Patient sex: M
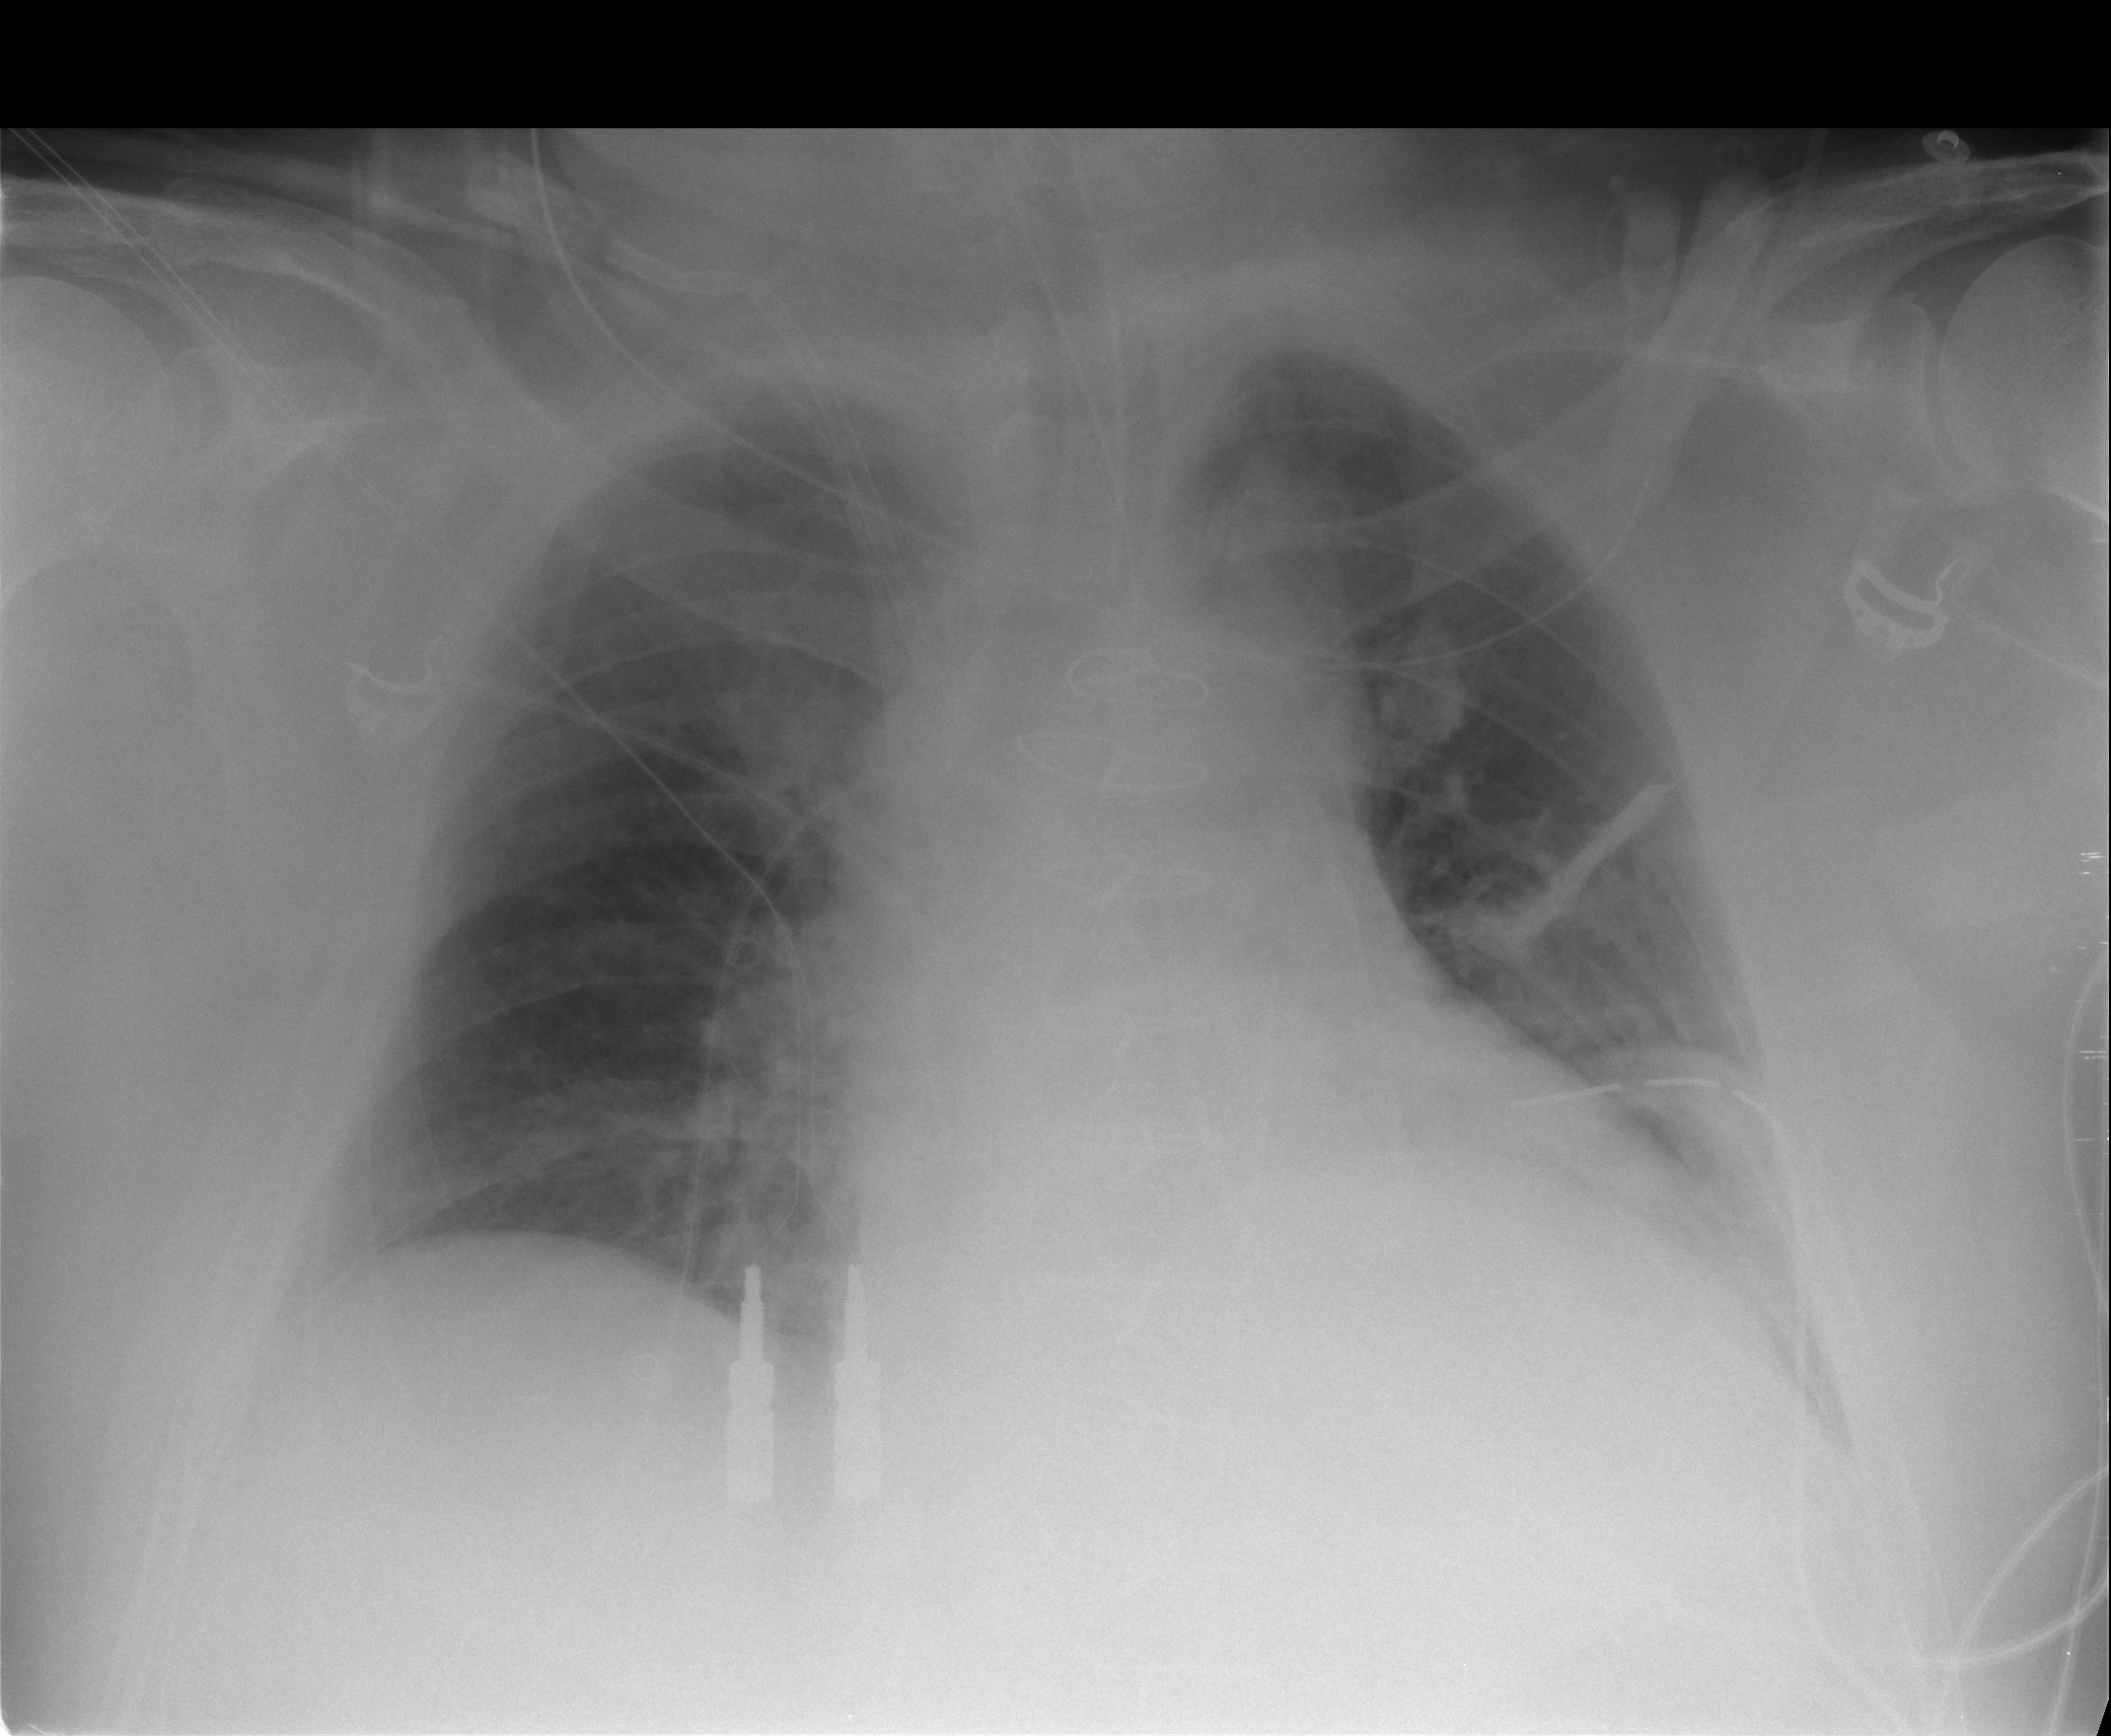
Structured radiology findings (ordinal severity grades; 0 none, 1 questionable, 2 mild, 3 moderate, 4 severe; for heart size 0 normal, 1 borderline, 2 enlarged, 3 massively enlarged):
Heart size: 2
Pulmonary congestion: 2
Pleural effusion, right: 0
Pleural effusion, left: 0
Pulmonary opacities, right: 0
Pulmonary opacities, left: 0
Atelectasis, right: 1
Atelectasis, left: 2